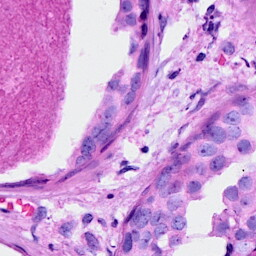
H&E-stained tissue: Breast